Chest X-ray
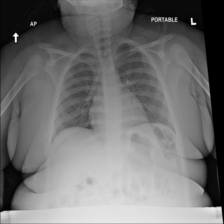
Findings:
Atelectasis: negative
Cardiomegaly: negative
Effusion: negative
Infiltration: positive
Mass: negative
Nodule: negative
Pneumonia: negative
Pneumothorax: negative
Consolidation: negative
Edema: negative
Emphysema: negative
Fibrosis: negative
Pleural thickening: negative
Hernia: negative